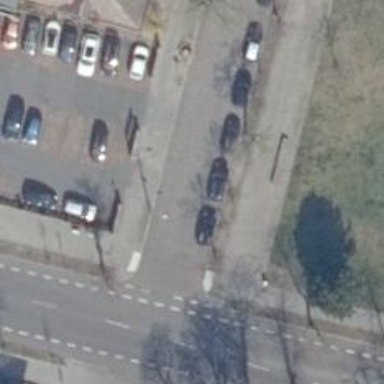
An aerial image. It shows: Residential road with sidewalks on both sides. There is parallel on-street parking available on the left side.